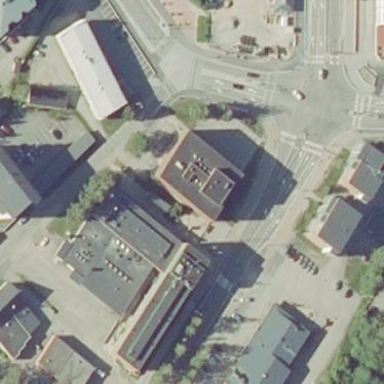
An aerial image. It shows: Government office building.